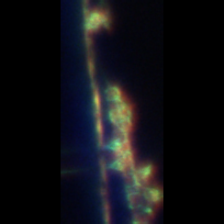
Taxon: Diatom_aggregate
Group: Diatoms